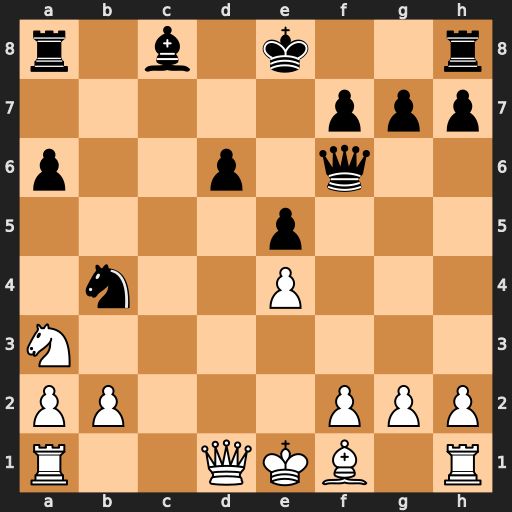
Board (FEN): r1b1k2r/5ppp/p2p1q2/4p3/1n2P3/N7/PP3PPP/R2QKB1R
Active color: w
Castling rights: KQkq
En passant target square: -
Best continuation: Qa4+ Bd7 Qxb4